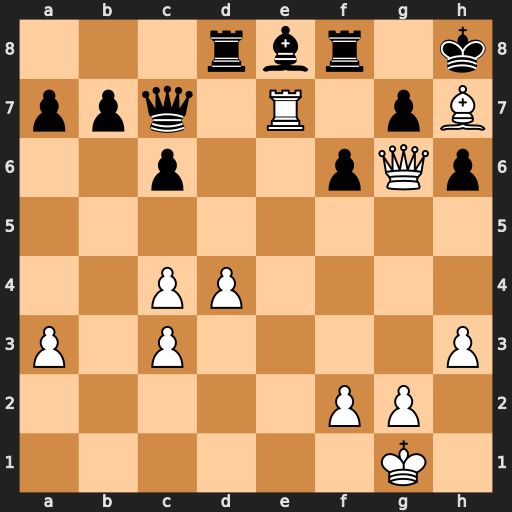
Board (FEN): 3rbr1k/ppq1R1pB/2p2pQp/8/2PP4/P1P4P/5PP1/6K1
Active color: w
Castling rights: -
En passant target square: -
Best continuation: Qxg7#